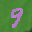
Label: 9